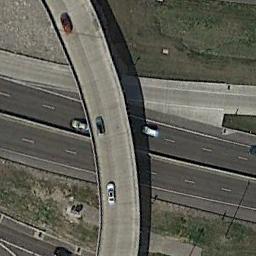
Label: overpass